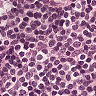
Metastatic tissue present: no